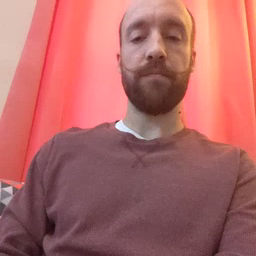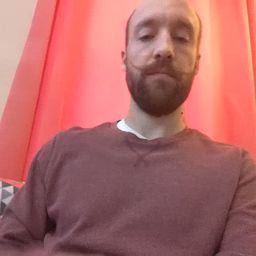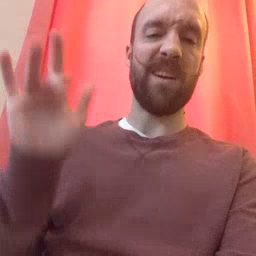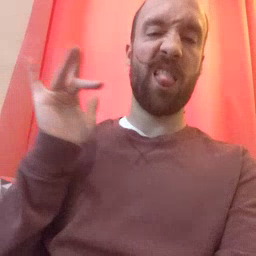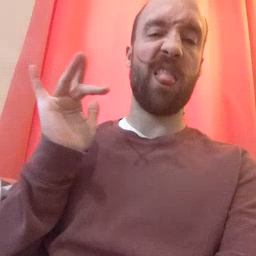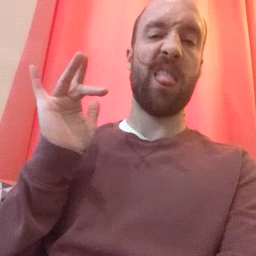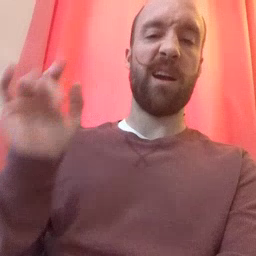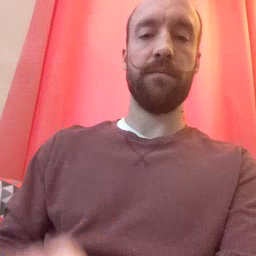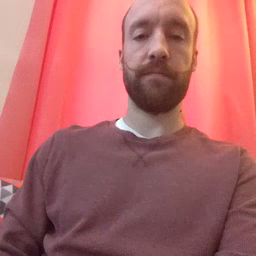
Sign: yucky